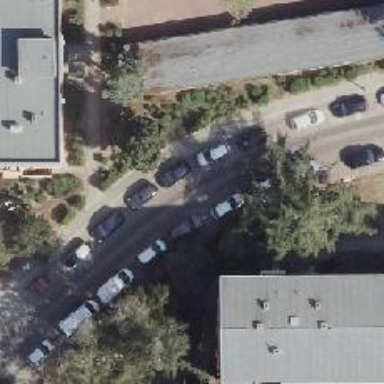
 with lane on the left and half on the kerb on the right."